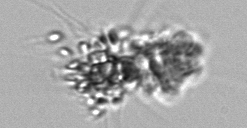
Label: Chaetoceros_didymus_TAG_external_flagellate